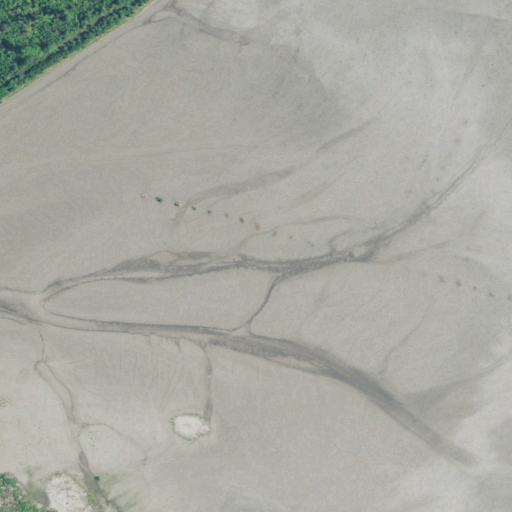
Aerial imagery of island in South Carolina named Drum Island containing barren land, open water, herbaceous wetlands, woody wetlands, deciduous forest, shrub, and evergreen forest